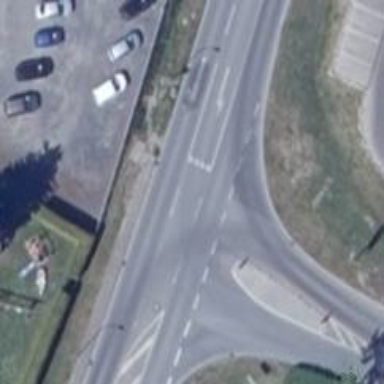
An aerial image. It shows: Road with traffic signals.